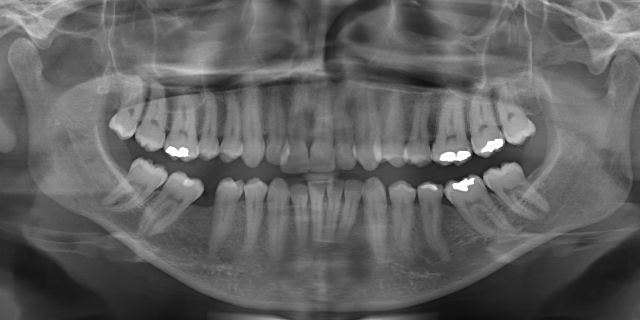
adult